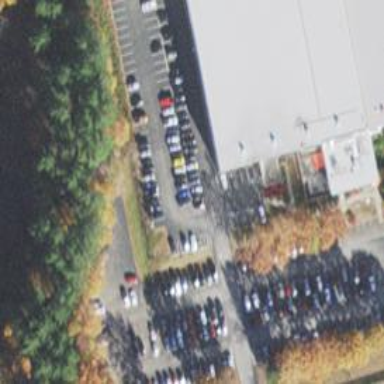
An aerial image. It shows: Parking space is available.